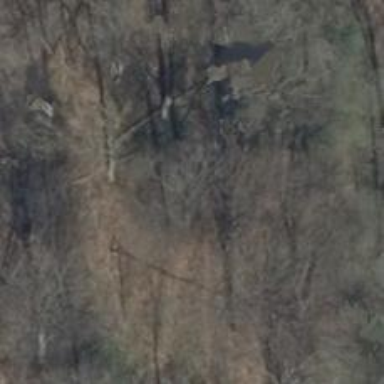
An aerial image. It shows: Fallen tree blocking the path.